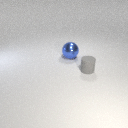
large blue metal sphere to the left of small gray rubber cylinder